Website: walmart
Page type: account-selection
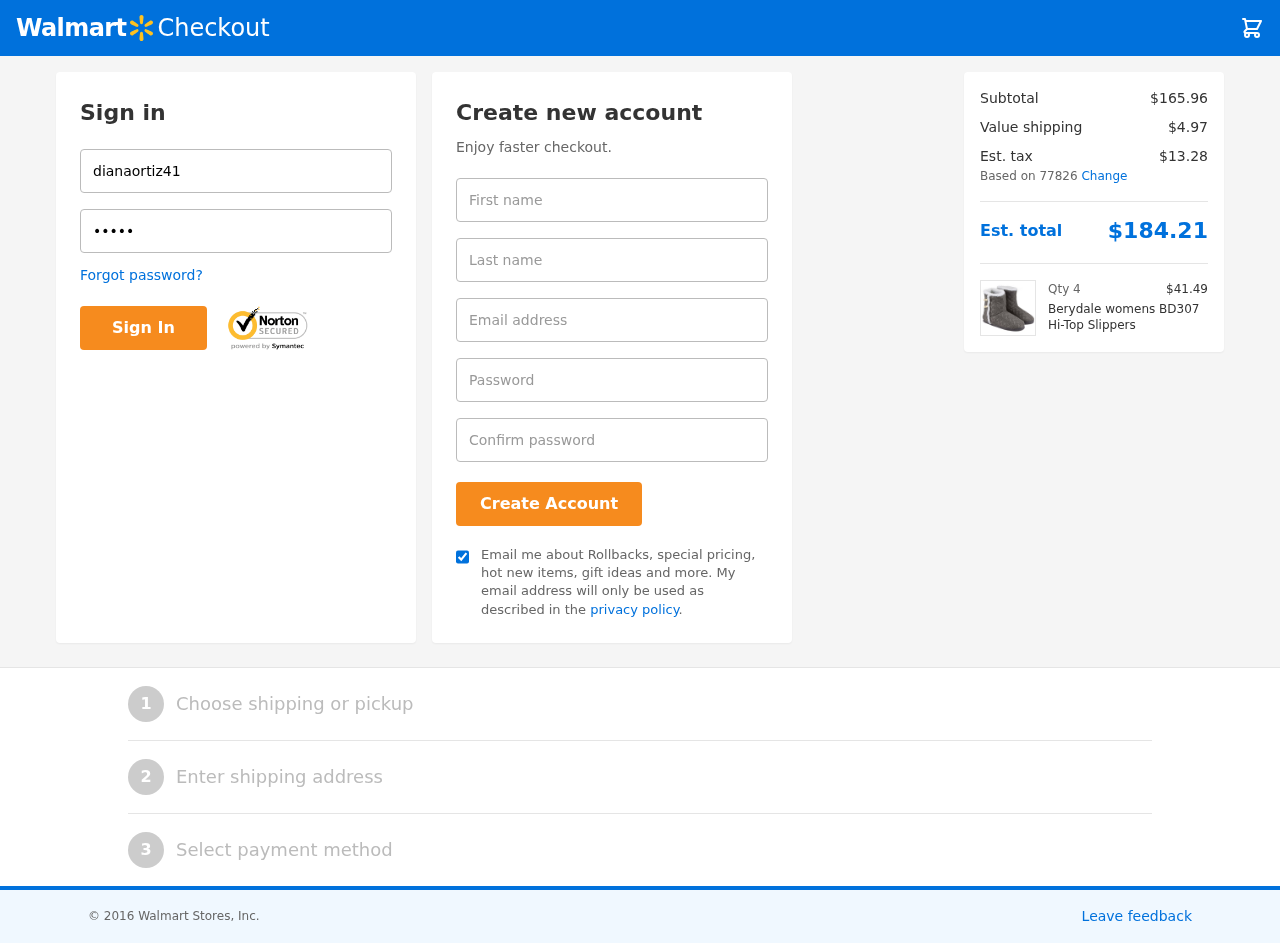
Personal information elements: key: PII_EMAIL
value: diana_ortiz@hotmail.com
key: PII_FIRSTNAME
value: Diana
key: PII_LASTNAME
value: Ortiz
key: PII_LOGIN_USERNAME
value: dianaortiz41
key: PII_POSTCODE
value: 77826
Product elements: key: PRODUCT1_NAME
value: Berydale womens BD307 Hi-Top Slippers
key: PRODUCT1_PRICE
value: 41.49
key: PRODUCT1_QUANTITY
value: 4
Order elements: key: ORDER_SUBTOTAL
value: $165.96
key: ORDER_SHIPPING_COST
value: $4.97
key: ORDER_TAX
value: $13.28
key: ORDER_TOTAL
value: $184.21